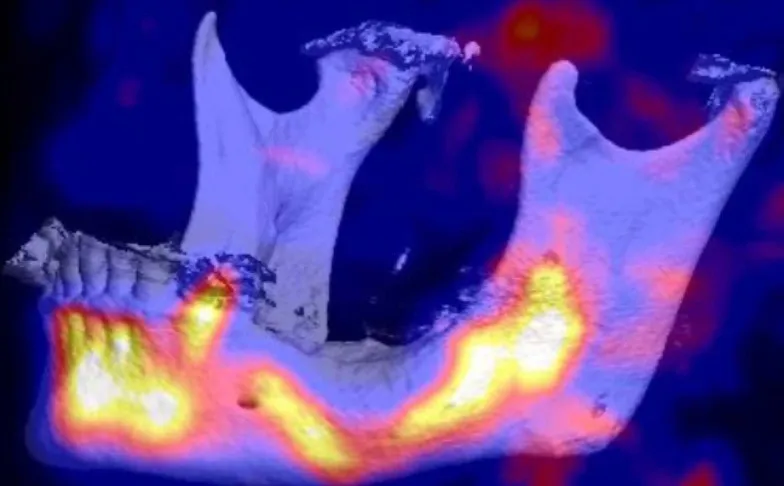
Baseline 18F-fluoride PET/CT VRT (Volume Rendering Technique) 3D reconstruction of the jawbone showing substantially increased 18F-fluoride uptake in the regions 38 to 47 of the mandible with a focal gap in region 36.
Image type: radiology (pet)